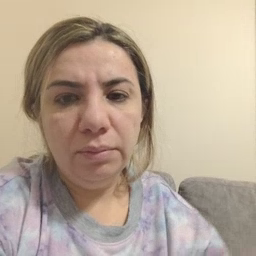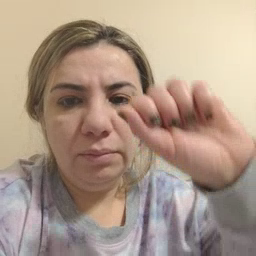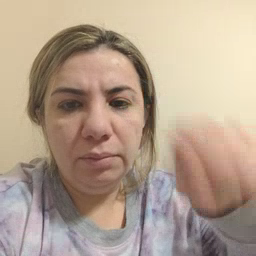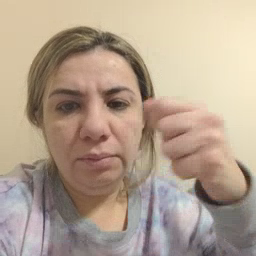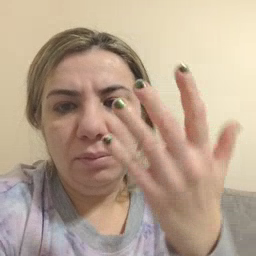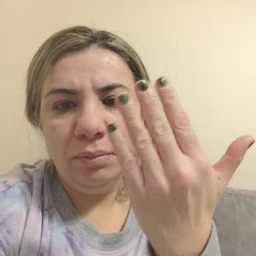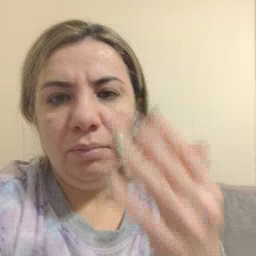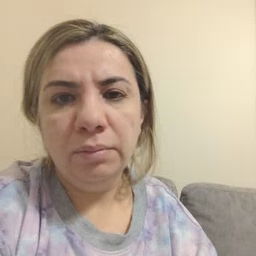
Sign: mitten